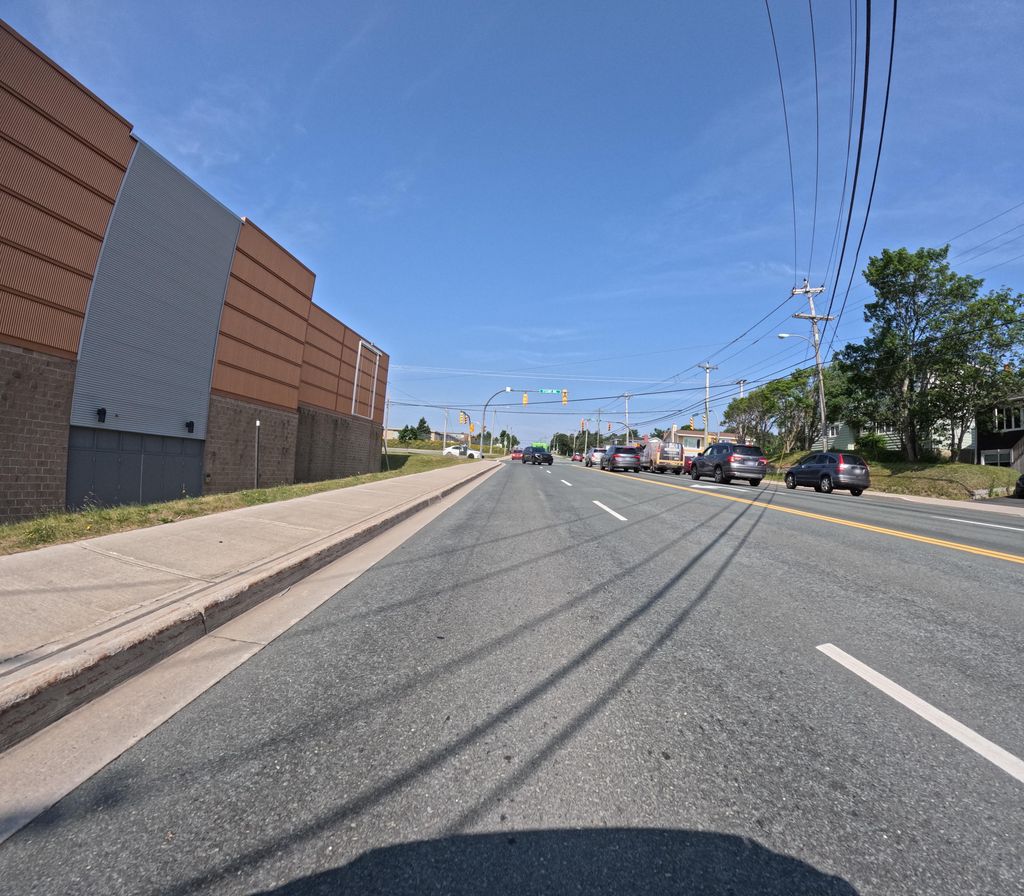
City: st_johns